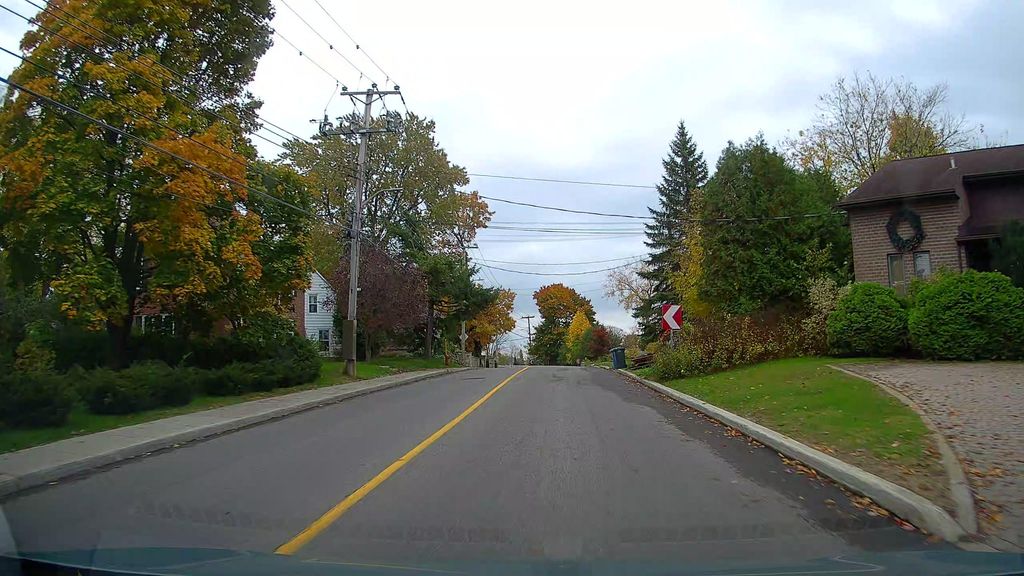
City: montreal